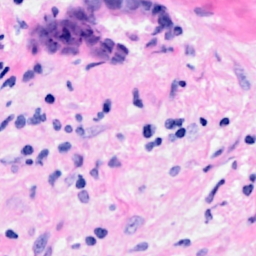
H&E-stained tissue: Breast